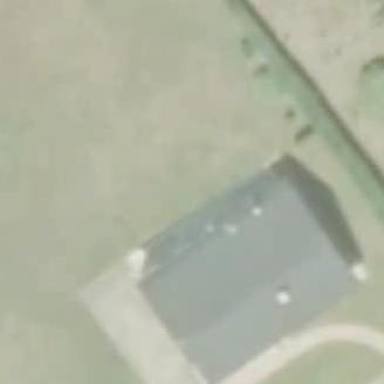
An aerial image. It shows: Simple house.